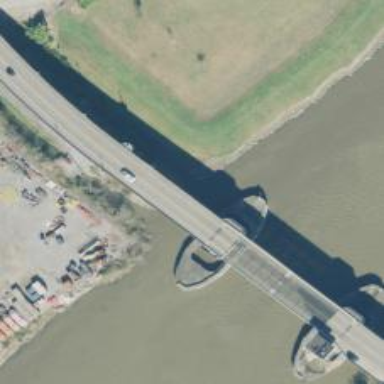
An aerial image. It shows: Secondary road with movable bridge.